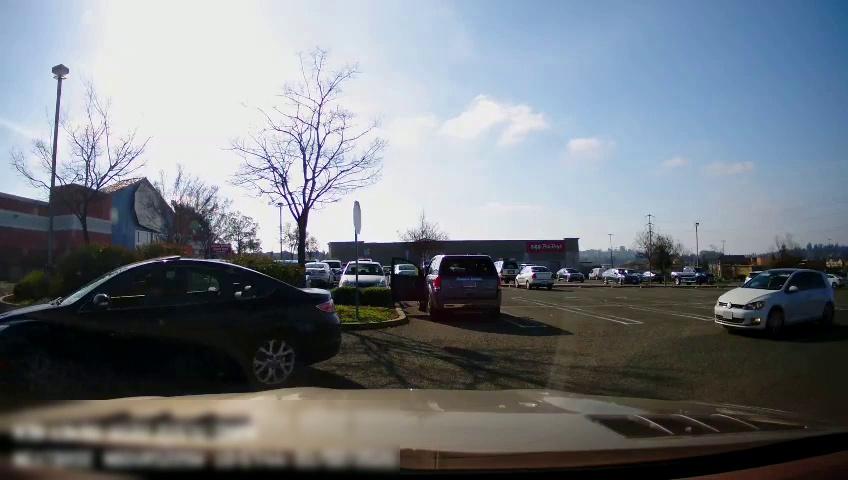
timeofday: Day
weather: Sunny
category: Drivable Space
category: Vehicles | Car
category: Vehicles | Car
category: Vehicles | SUV
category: Vehicles | Car
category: Vehicles | Car
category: Vehicles | Car